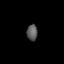
Tissue: lung
Cell type: Epithelial cells
Senescence score: 0.2153
Nuclear area (px): 171
Mean DAPI intensity: 88.48